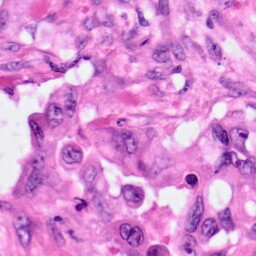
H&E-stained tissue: Pancreatic